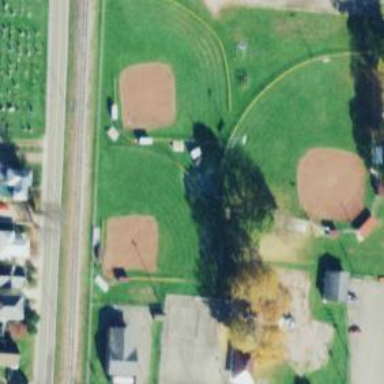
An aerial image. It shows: Baseball pitch for leisure land.